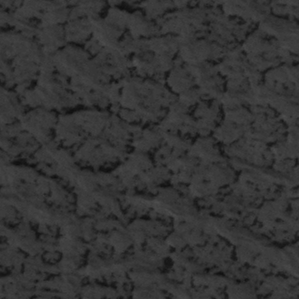
Label: frost